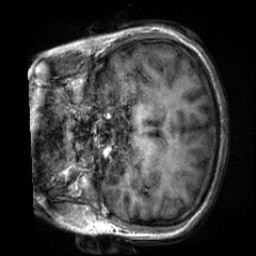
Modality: T1w
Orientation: coronal
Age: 22
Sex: female
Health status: healthy
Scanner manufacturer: siemens
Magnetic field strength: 3 T
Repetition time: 2 s
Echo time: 0.00232 s